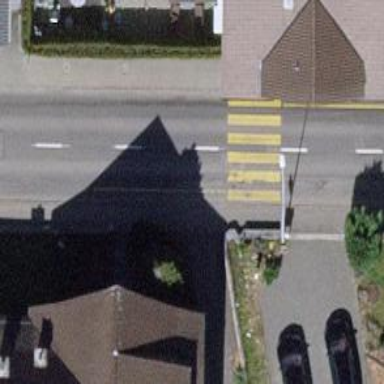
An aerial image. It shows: Kerb barrier.